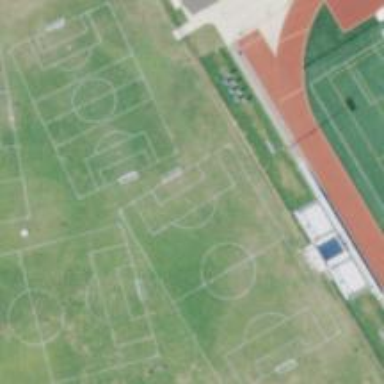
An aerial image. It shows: Soccer pitch for leisure land activities.